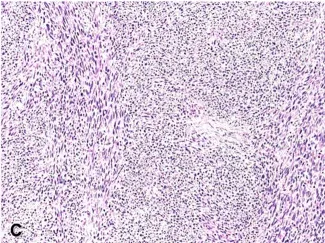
(C) Metastatic spindle cell sarcoma within the spermatic cord (H&E 200x).
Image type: pathology (h&e)